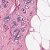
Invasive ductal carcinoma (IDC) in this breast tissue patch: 0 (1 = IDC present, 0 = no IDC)